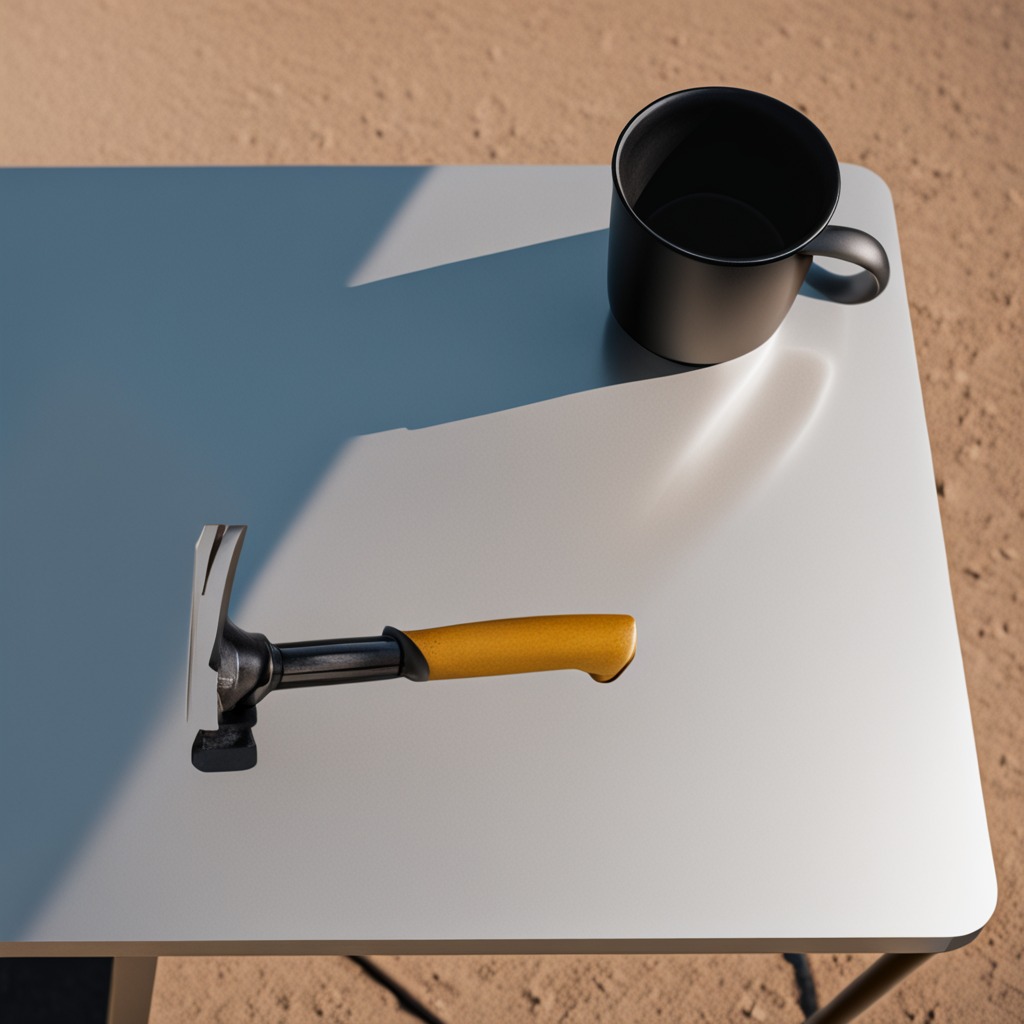
A hammer is lying on the table in a temporary outdoor tool station.